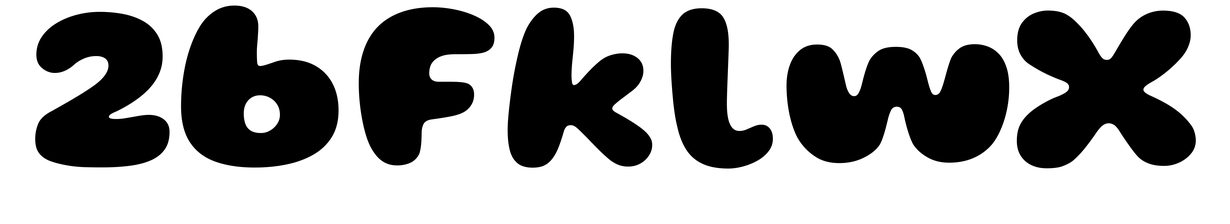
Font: Gluten_ExtraBold